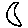
Label: moon